Interaction volume radius: 5 \u00c5
Interaction volume height: 10 \u00c5
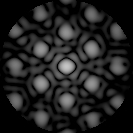
Disorder parameter: 0.2937